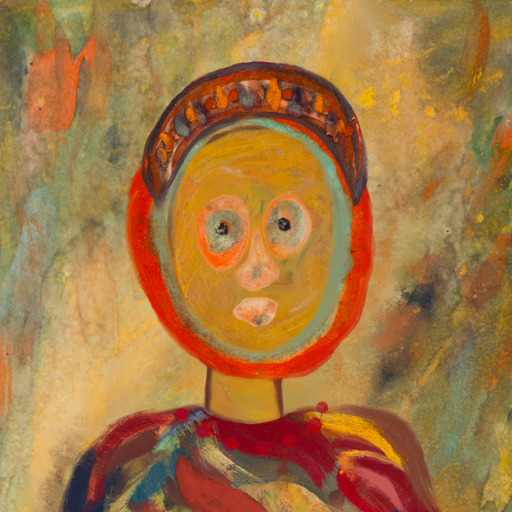
Background: Comrade, Head And Neck Front: After_Raid, Face Front: Childish, Bust: Mother_And_Son_Son, Hair Front: Sisters, Head Accessory: Hypocrite, Second Necklace: Blank, Necklace: Irani_3, Baby: Blank